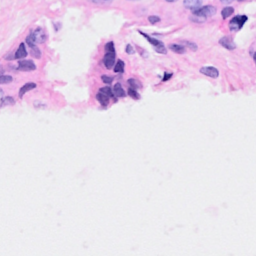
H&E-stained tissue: Breast